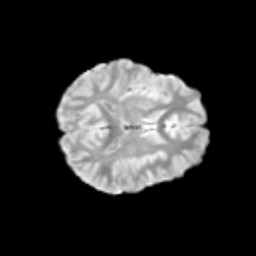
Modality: T2w
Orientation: axial
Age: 10
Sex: female
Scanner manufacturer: siemens
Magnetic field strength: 3 T
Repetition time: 3.8 s
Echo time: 0.07 s